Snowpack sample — Snodgrass Mountain, Crested Butte, Colorado (2/4/25, 12:06 PM MST)
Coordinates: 38.923, -106.968
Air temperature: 35 °F
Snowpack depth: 80 cm
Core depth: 60 cm
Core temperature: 32 °F
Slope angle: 14°, slope face: 78°
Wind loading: low
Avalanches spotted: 0
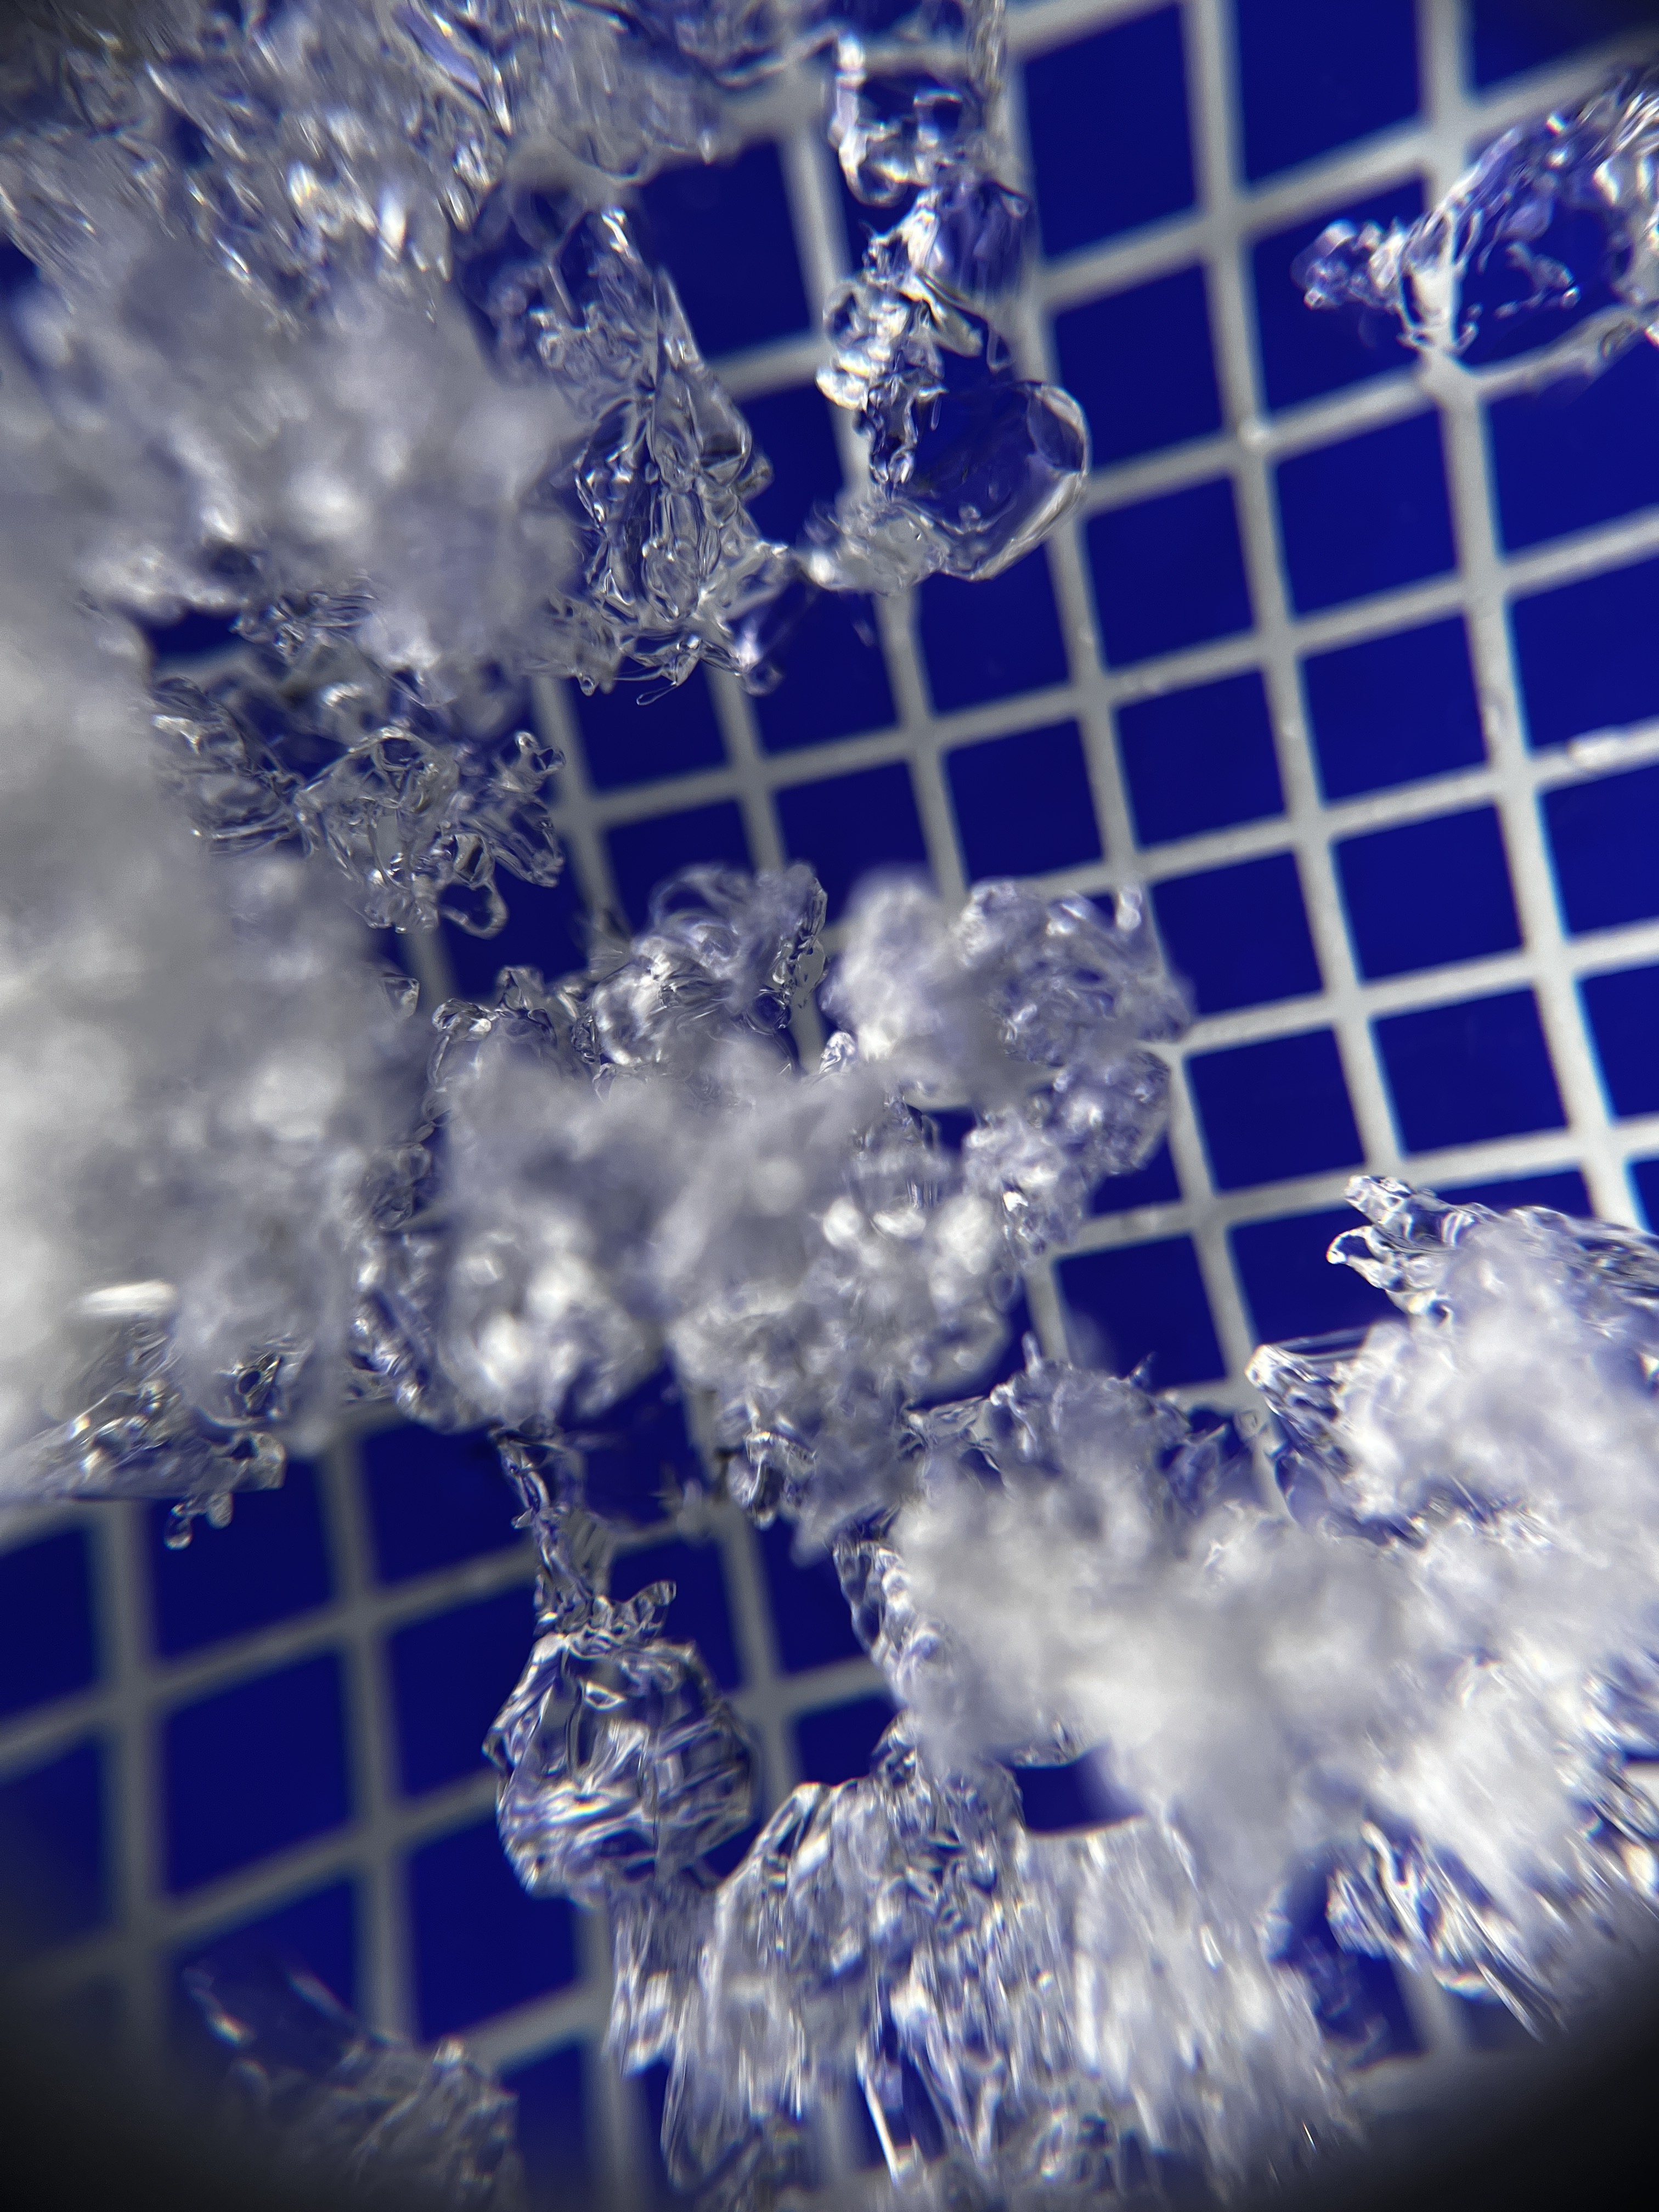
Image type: magnified_profile
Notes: No avalanches nearby, unusually warm weather for the last month reported by residents, Collected 25 yards from treeline